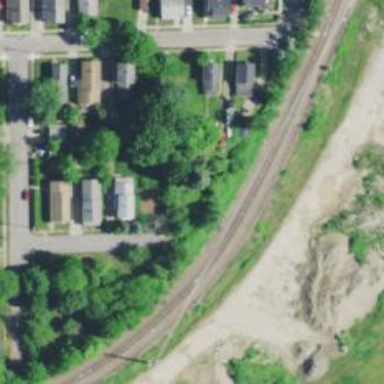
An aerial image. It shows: Abandoned railway.